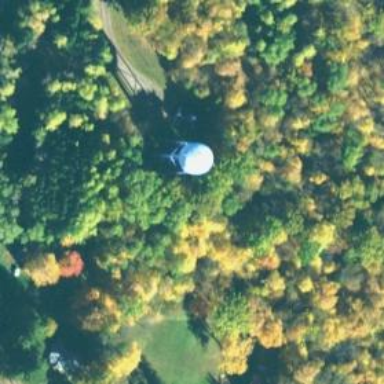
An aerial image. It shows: Water tower that is man-made.